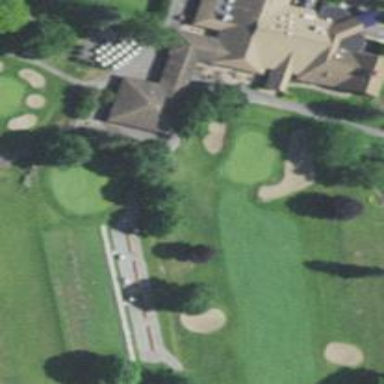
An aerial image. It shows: Path designated for golf carts.